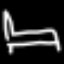
Label: bed